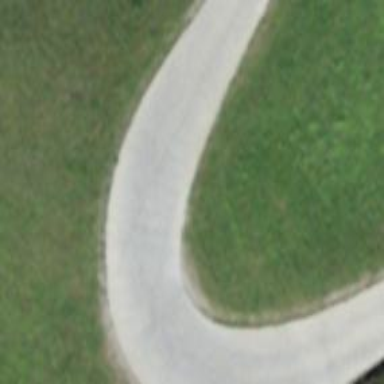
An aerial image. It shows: Passing place on the road.